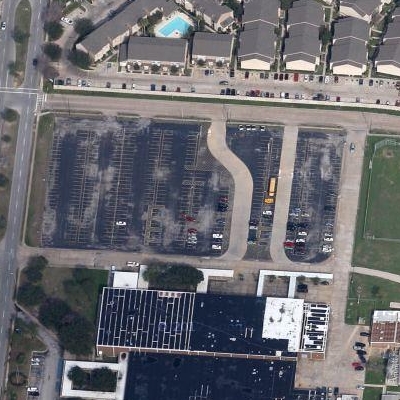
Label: gParking